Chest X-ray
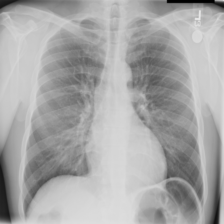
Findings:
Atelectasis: negative
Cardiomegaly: negative
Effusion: negative
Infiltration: negative
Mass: negative
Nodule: negative
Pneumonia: negative
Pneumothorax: negative
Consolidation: negative
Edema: negative
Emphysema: negative
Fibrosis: negative
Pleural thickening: negative
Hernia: negative